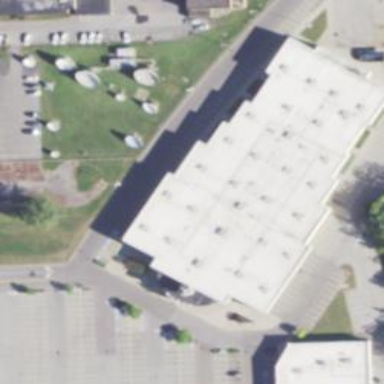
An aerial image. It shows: Commercial building that functions as cinema.